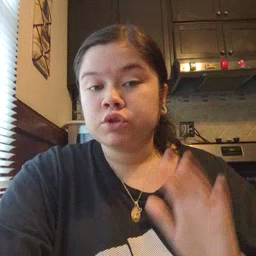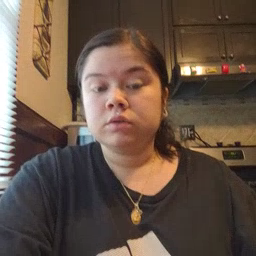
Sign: finish